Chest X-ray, AP view. Patient: 46 years old, sex M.
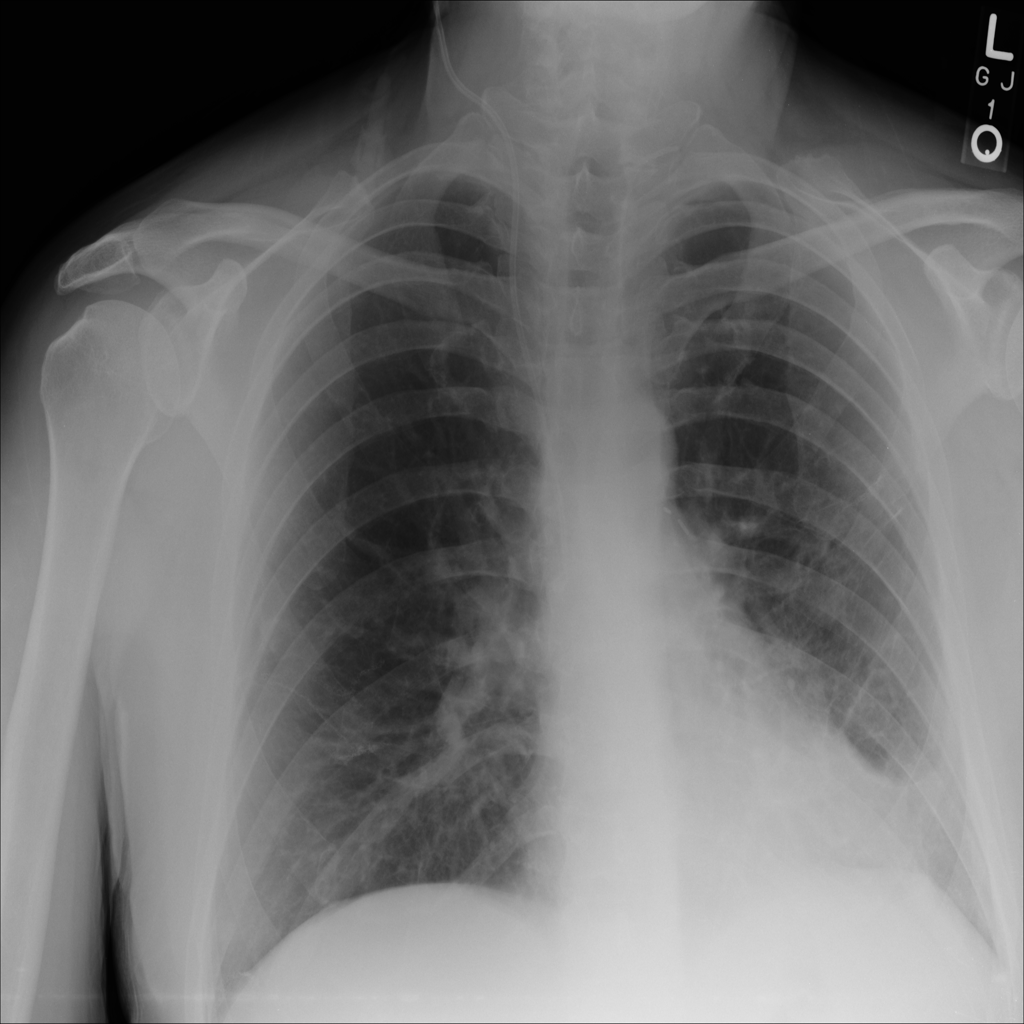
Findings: No Finding